Question: Seems really basic right, until you see that I use <URL> to upload my files:
'''
onDrop(files) {
var req = request.post('//' + location.hostname + '/api/v1/blogs/image/upload').set('X-CSRF-TOKEN', $('meta[name="csrf-token"]').attr('content'));
files.forEach((file)=> {
req.attach(file.name, file);
});
req.end((data) => {
console.log(data);
});
}
'''
When I inspect the request object coming back:
[
As you can see the file name could be anything so I can't just do: '$request->hasFile('photo')'
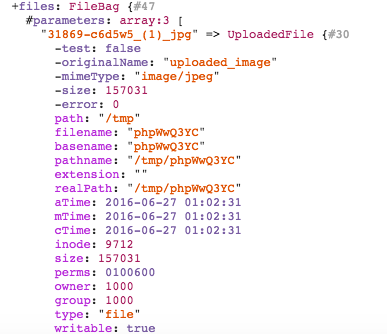
Answer: '$request->allFiles()' will give you an array of all files, which you can 'foreach' through.
Alternatively, <URL> instead of using the file's name as the key.
'''
req.attach('foobar', file);
'''
If you're uploading multiple, you can likely do:
'''
req.attach('foobar[]', file);
'''